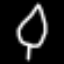
Label: leaf